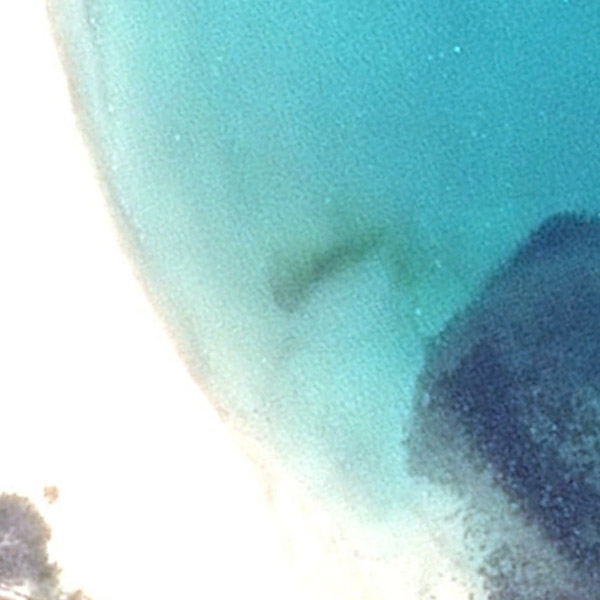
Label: Beach